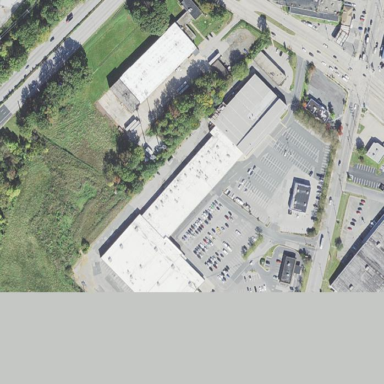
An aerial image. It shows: Commercial building.